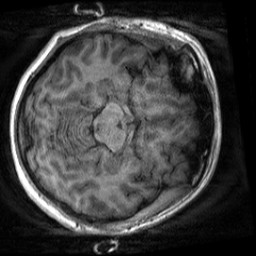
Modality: T1w
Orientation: axial
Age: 26
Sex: female
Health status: healthy
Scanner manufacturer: siemens
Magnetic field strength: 3 T
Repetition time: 2 s
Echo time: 0.00232 s